Field crop: maize
Growth stage: 2
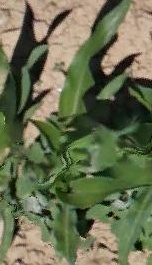
Species: maize